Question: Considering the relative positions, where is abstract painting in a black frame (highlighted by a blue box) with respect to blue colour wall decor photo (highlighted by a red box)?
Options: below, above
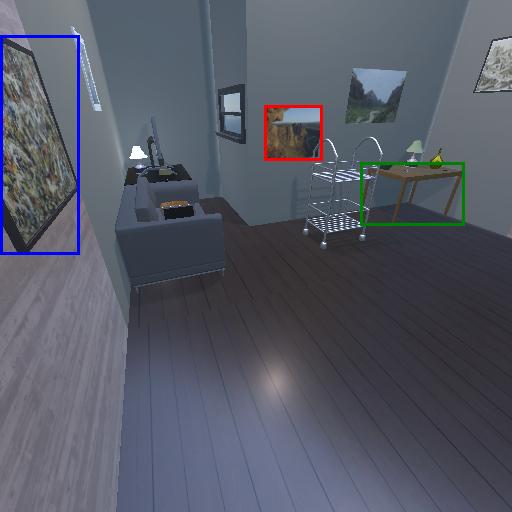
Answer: below